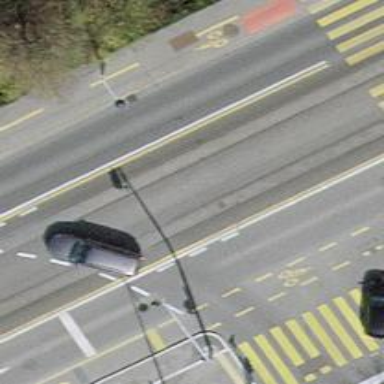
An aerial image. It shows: Secondary road with asphalt surface.